Question: I developed app in which i have integrated google analytics.
My app has TabBar,
:
The 4 tabbar you can see in image, when i click on any of the tab it tracks the screen name in google analytics, but suppose as you can see my active tab is "Artists" it contains TableView when i click on tableview it redirects me to new 'viewcontroller' say 'NewPage' on this 'NewPage' i have written code snippet of tracking but it doesn't track screen name in google analytics
'''
#import "NewPage.h"
@interface CRIndCoponPgViewController : GAITrackedViewController{
...
}
@implementation NewPage
- (void)viewDidLoad
{
[super viewDidLoad];
self.screenName = @"Page which is inside Artists Tab";
...
...
}
'''
Also tried 'Self.screenName = @"Page which is inside Artists Tab";' in 'viewWillAppear' method but still it doesn't track my page.
# In short: pages which are inside particular Tabbar doesn't track in analytics.
is there any mistake i am doing for inner pages ?? please help.
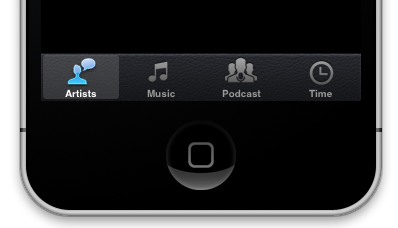
Answer: UITabBarController allocate view controller at once so at the first time you get hit on google analytics server if you want each time your view hit on the server then you use viewWillAppear delegate method
'''
- (void)viewWillAppear:(BOOL)animated
{
[super viewWillAppear:animated];
// returns the same tracker you created in your app delegate
// defaultTracker originally declared in AppDelegate.m
id<GAITracker> tracker = [[GAI sharedInstance] defaultTracker];
// manual screen tracking
[tracker sendView:@"screen Name"];
}
'''